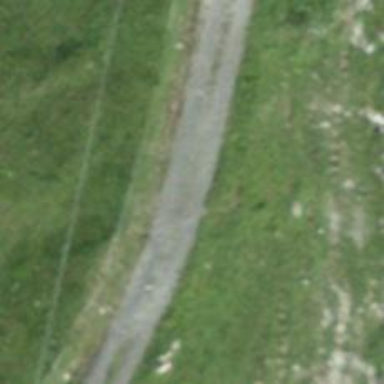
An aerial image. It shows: Track road with grade3 tracktype.